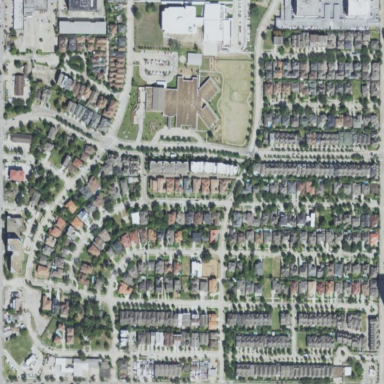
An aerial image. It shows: Residential area consisting of single-family homes.